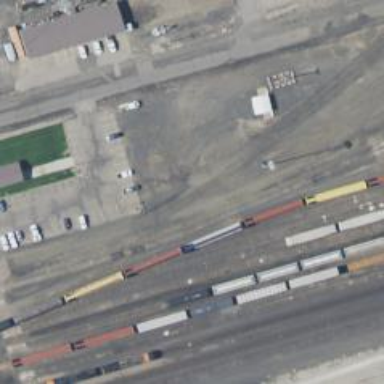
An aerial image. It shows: Railway yard in service.